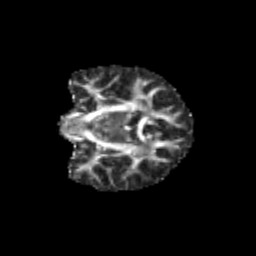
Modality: FA
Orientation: coronal
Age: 11
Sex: female
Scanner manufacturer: siemens
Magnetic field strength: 3 T
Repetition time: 3.8 s
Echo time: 0.07 s